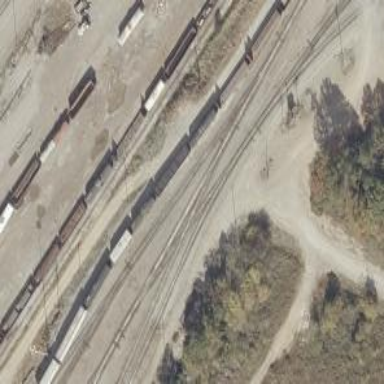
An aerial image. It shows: Railway crossing.